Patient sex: M
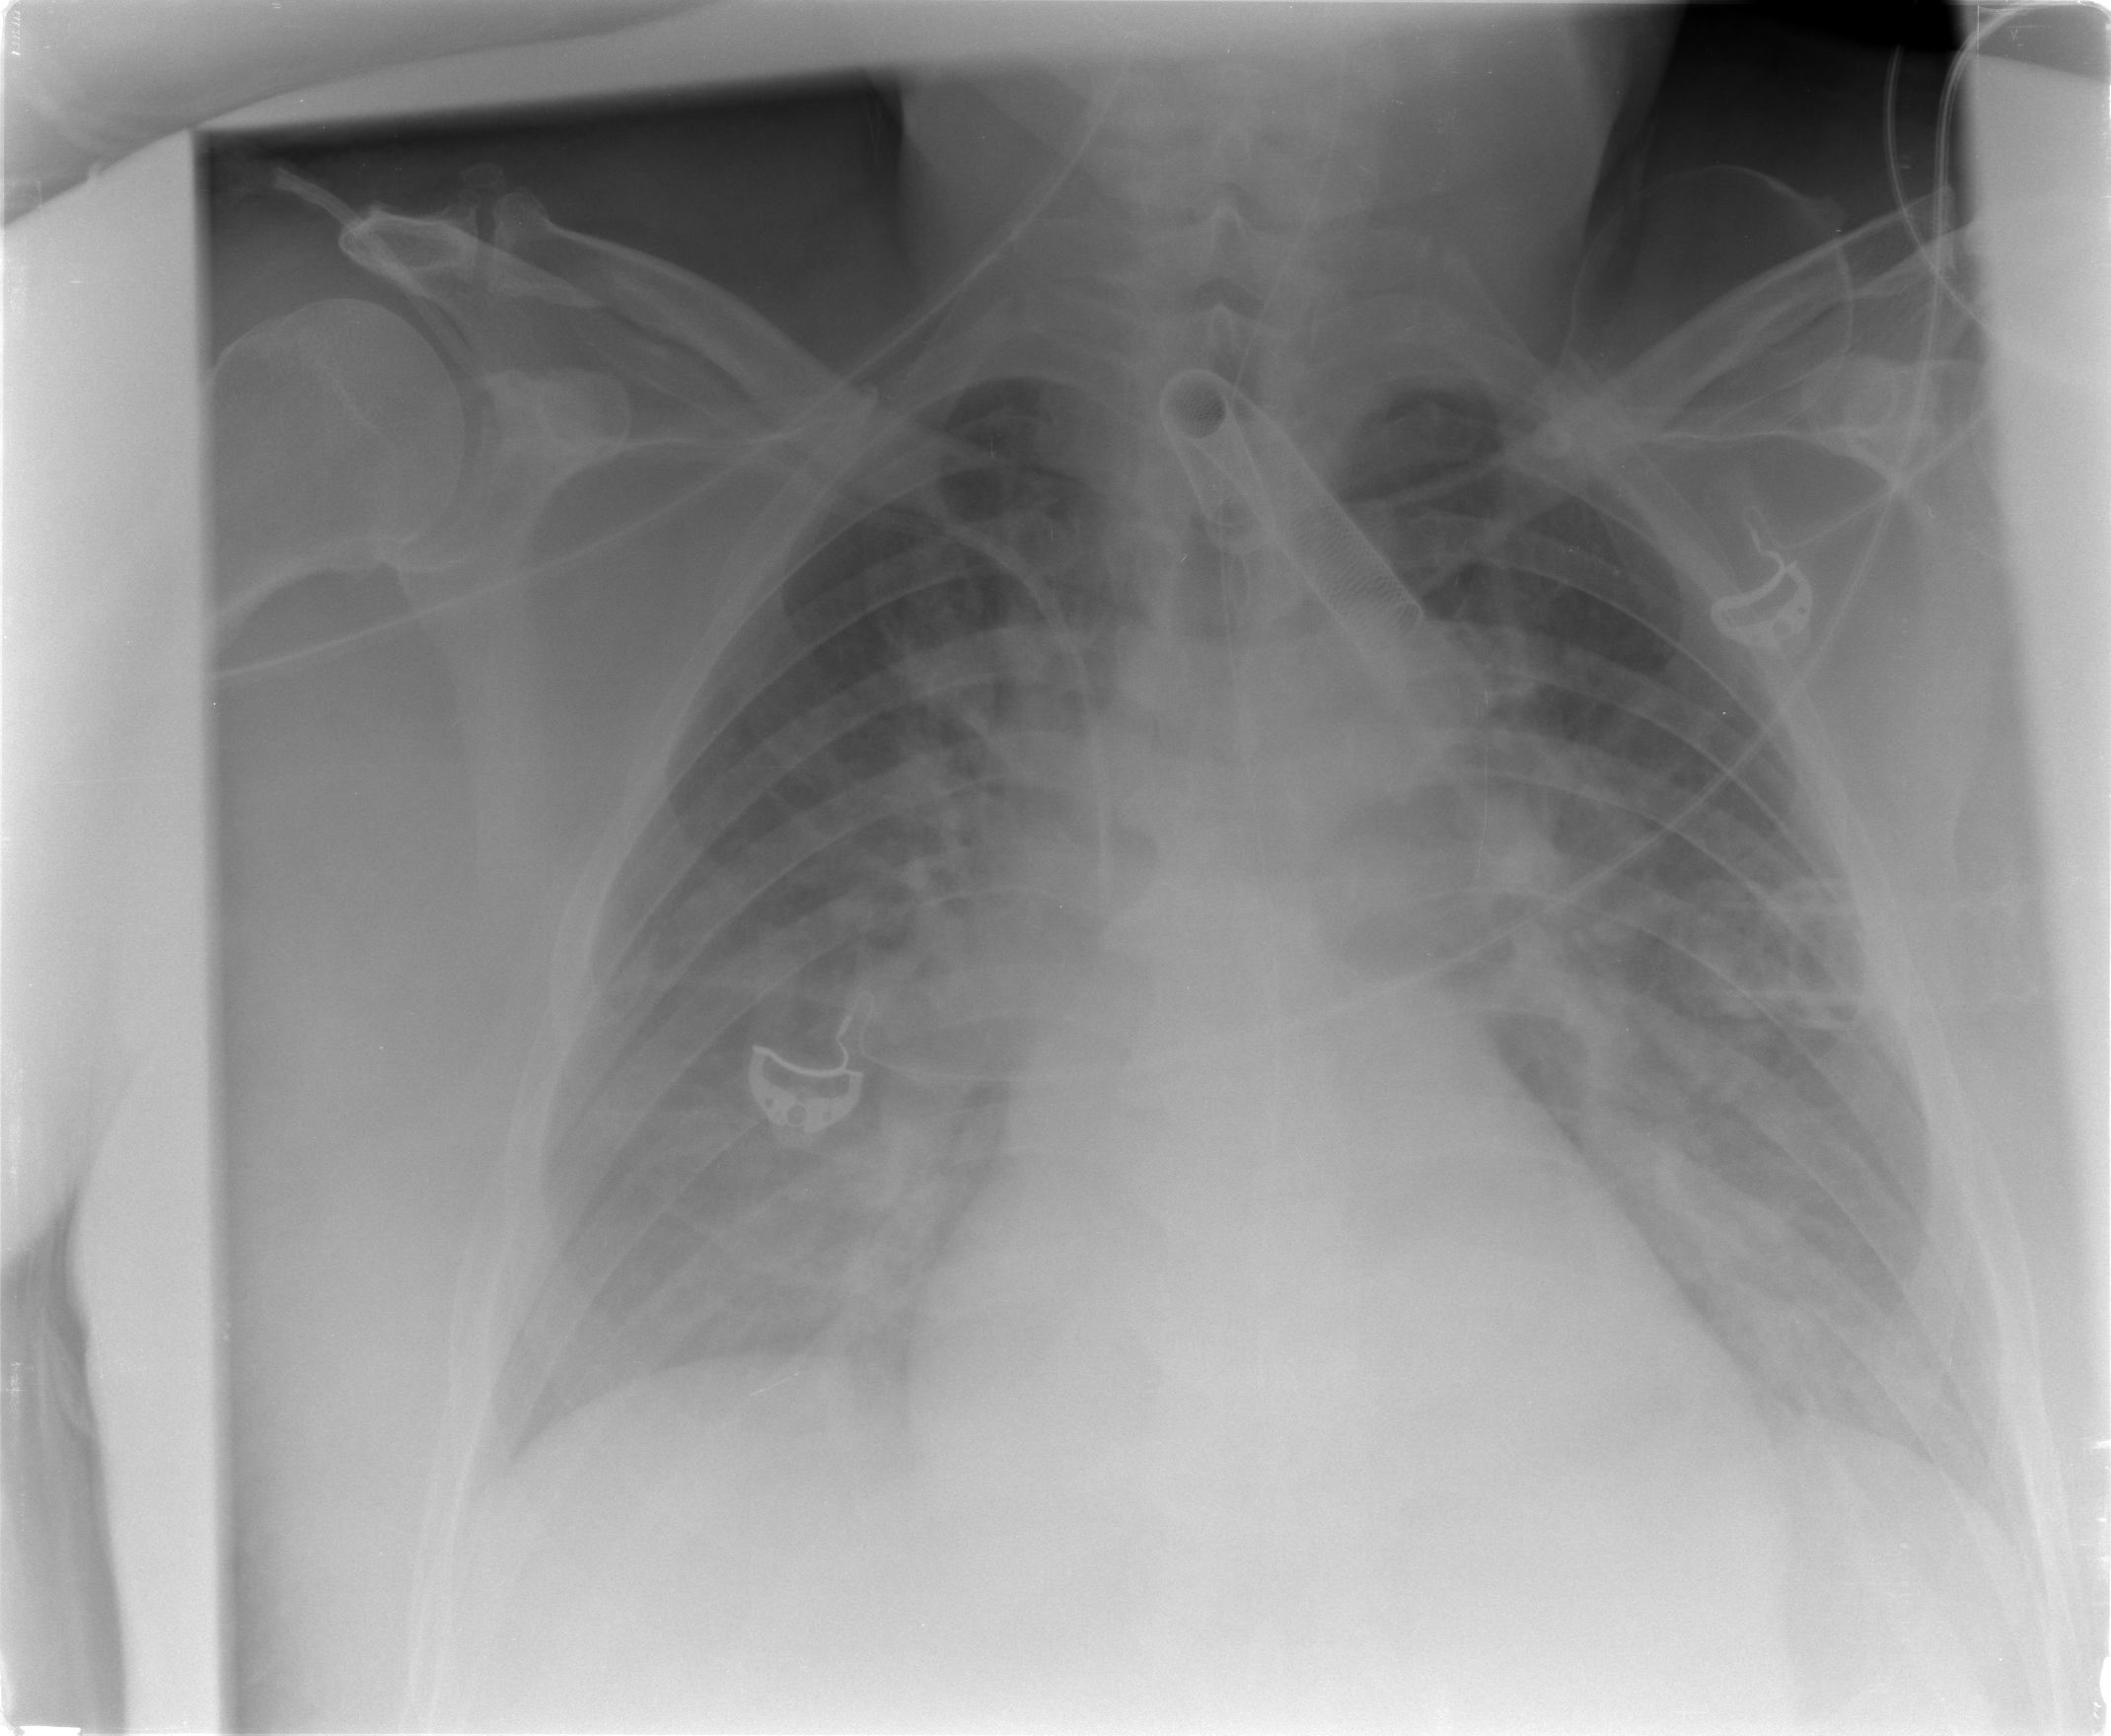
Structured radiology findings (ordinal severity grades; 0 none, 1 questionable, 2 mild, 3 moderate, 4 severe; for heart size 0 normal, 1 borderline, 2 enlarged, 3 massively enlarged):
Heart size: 2
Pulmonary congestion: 3
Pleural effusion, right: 1
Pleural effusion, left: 2
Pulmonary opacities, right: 1
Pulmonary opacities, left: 2
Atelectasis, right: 2
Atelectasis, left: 2